Interaction volume radius: 5 \u00c5
Interaction volume height: 15 \u00c5
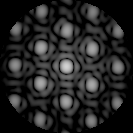
Disorder parameter: 0.2205